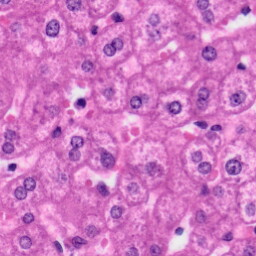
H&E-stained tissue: Liver